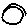
Label: circle